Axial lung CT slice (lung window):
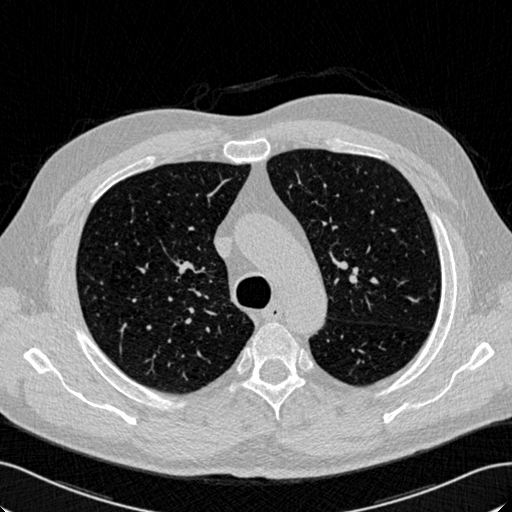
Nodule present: no